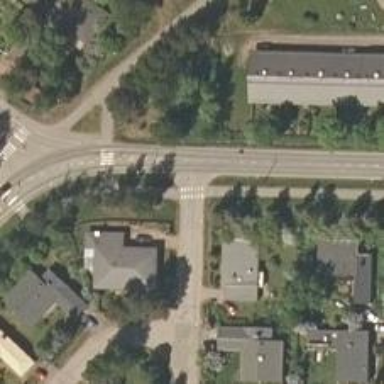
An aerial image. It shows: Asphalt cycleway featuring zebra crossing. The crossing is uncontrolled.